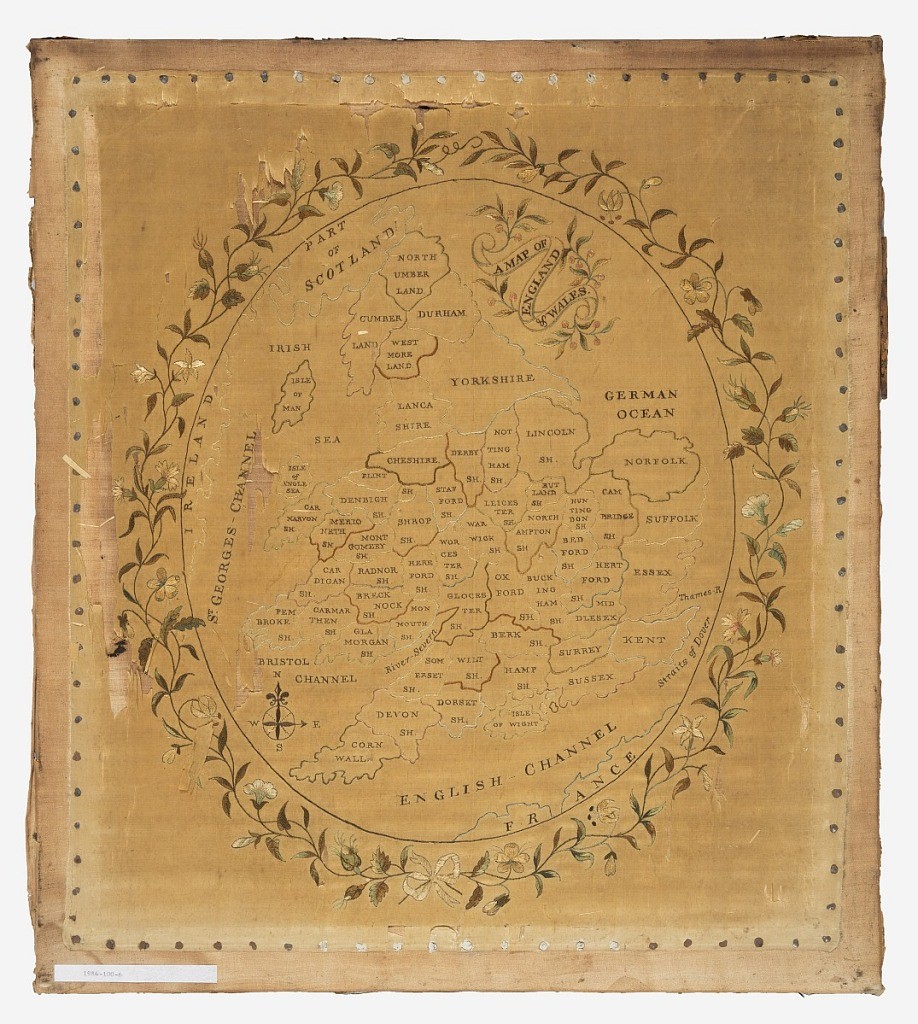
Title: Map sampler
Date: late 18th century
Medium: silk embroidery on silk foundation Technique: embroidered in stem and satin stitches on warp faced plain weave
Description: Oval map of England and Wales with each of the countries indicated. A floral of curving vines tied with a ribbon bow at the edge. The embroidery has all been done over a printed outline. The fabric is nailed to a wooden frame.